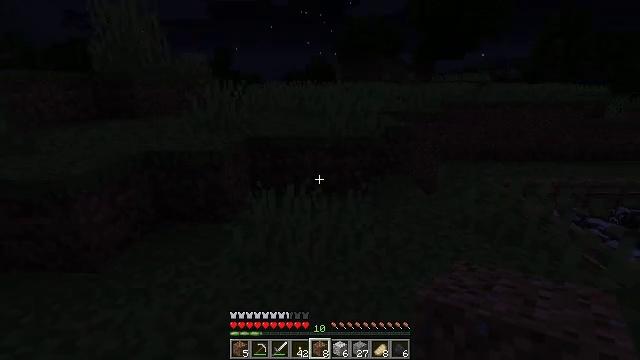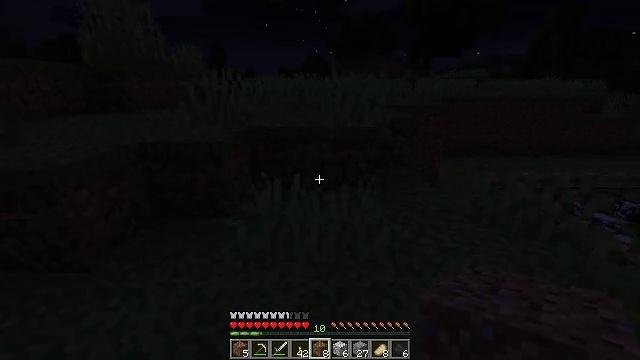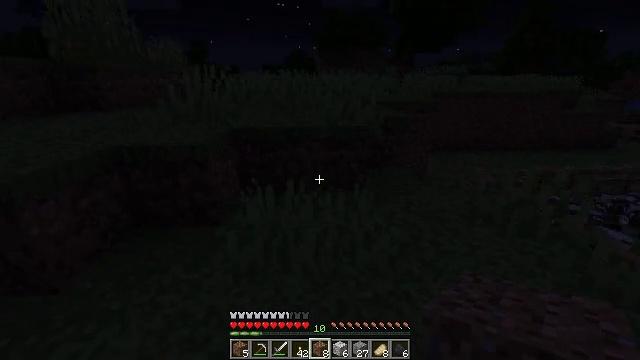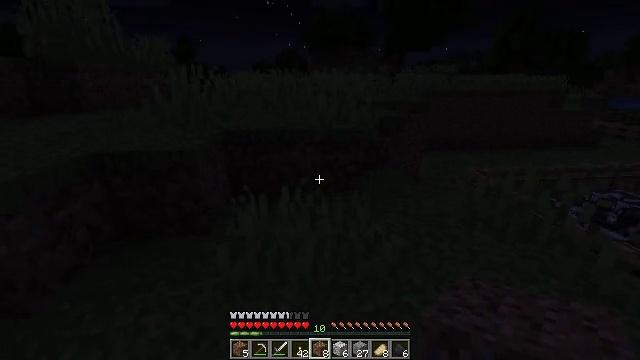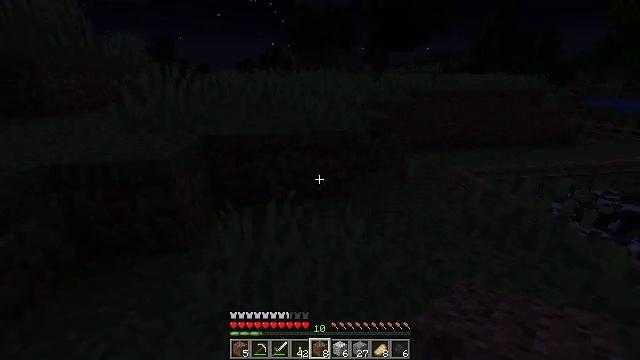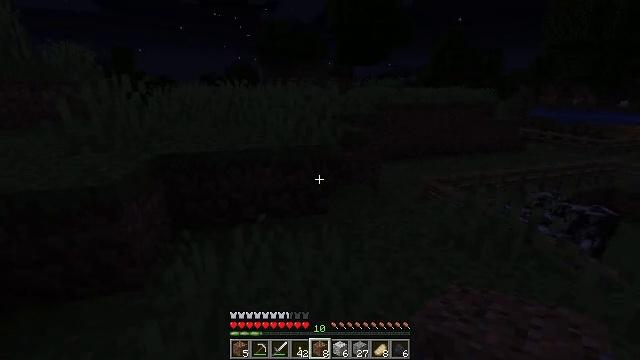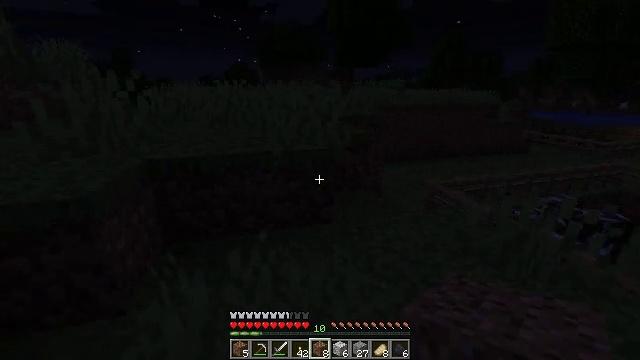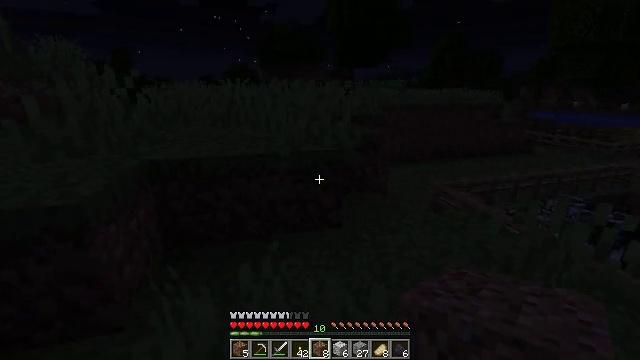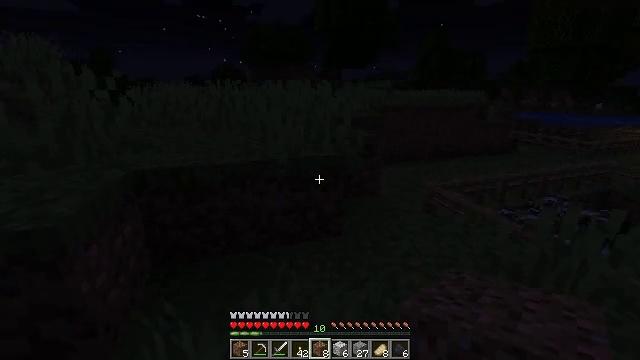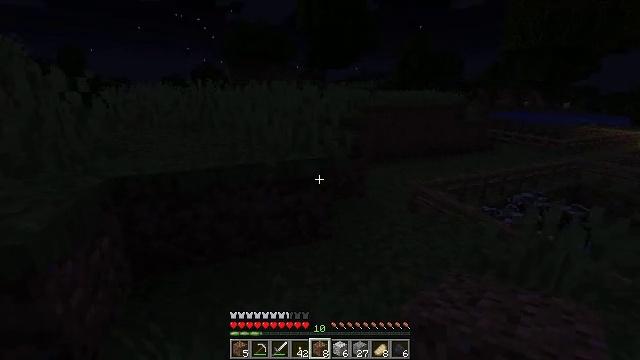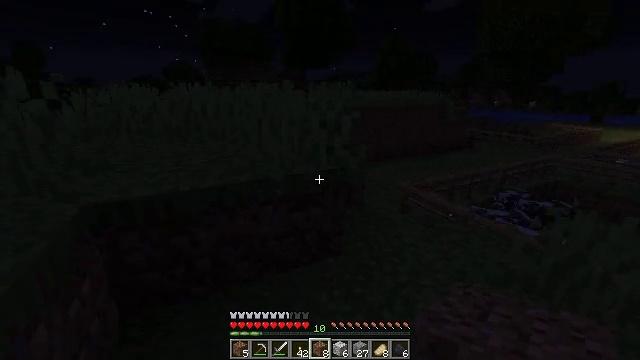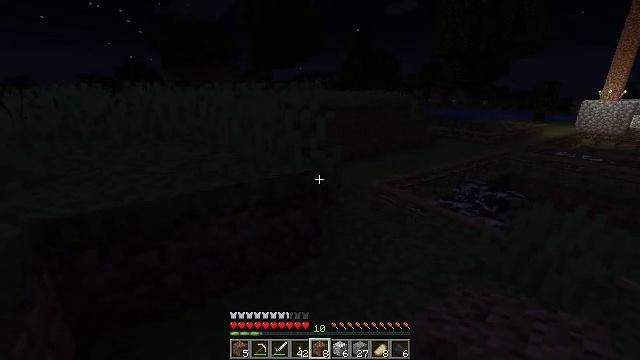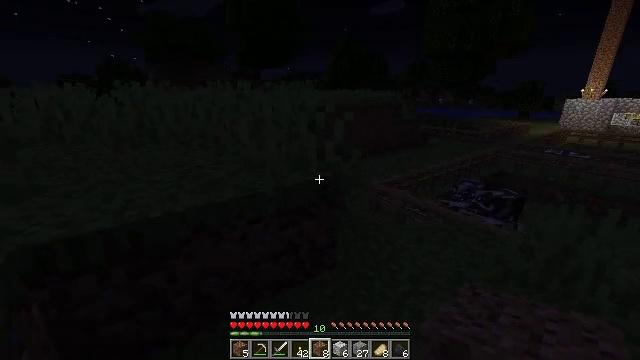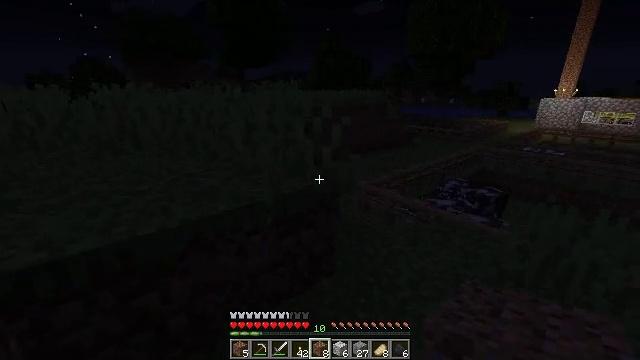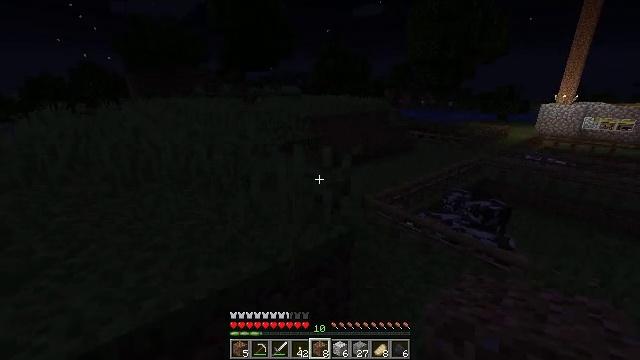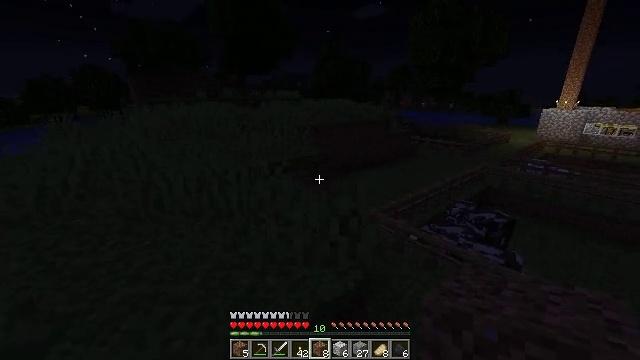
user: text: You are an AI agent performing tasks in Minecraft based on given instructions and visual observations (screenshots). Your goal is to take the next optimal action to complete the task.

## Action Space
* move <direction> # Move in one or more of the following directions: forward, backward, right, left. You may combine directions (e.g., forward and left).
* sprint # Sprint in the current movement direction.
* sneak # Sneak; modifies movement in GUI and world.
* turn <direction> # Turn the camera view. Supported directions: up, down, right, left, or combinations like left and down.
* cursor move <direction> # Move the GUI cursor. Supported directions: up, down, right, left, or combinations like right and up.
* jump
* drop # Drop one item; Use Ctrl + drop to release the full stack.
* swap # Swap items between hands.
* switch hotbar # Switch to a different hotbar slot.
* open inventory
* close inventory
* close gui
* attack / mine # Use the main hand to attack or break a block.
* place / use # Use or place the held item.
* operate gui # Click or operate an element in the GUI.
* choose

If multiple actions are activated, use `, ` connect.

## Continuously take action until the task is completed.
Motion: motion action
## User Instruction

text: Craft a clock.
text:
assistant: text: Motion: move forward
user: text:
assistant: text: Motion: move forward, turn right
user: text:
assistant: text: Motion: move forward, turn right
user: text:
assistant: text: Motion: move forward, turn right
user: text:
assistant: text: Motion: move forward, turn right and up
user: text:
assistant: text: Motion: move forward and move left
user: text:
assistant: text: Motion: move forward and move left
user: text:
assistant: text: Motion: move forward and move left, turn right
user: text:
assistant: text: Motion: move forward and move left, turn right
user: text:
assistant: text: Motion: move forward and move left, turn right
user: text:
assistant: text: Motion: move forward and move left, turn right
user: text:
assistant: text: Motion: move forward and move left, turn right
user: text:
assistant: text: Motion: move forward and move left, turn right, jump
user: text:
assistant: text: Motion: move forward and move left, jump
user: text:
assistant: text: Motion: move forward and move left, jump
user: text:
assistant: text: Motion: move left, jump
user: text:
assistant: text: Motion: move left
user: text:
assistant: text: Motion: move left
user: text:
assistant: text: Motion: move left, turn right
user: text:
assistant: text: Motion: move left, turn right
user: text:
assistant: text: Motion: move left, turn right
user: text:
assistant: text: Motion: move left
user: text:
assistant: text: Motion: move left
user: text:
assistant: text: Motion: move left, turn right
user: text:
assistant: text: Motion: move left, turn right, jump
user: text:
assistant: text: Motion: move left, jump
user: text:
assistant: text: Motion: move left, turn right, jump
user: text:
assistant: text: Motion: move left, jump
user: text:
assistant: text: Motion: move left
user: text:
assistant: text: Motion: move left